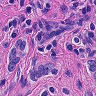
Metastatic tissue present: yes